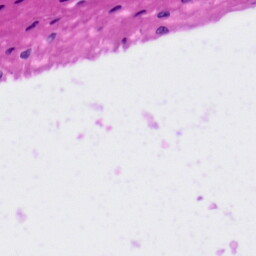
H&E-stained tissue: Tonsil